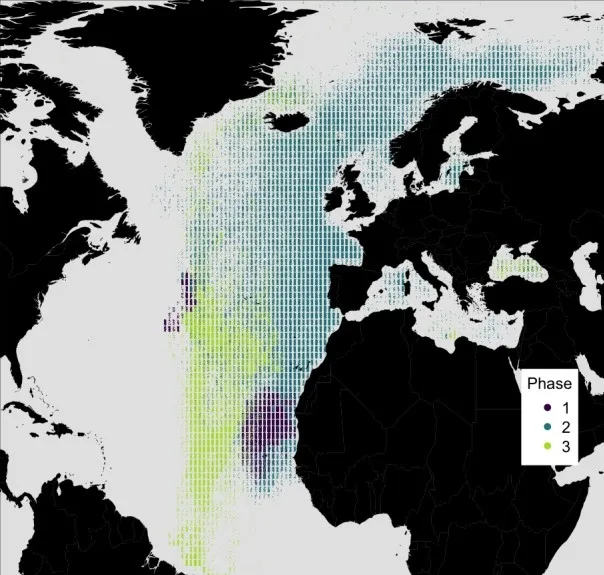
Simulated locations of the whale taken from the top 10% best fitting migratory movement models. . Colours reflect the behavioural phase. Phase one is early 1884 to spring 1886, phase two is summer 1886 to spring 1890, and phase three is spring 1890 to spring 1891.
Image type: radiology (ct)